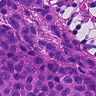
Metastatic tissue present: yes